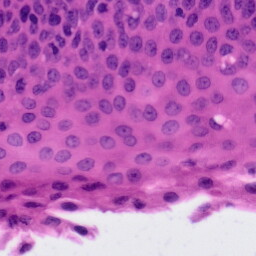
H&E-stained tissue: Tonsil